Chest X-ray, PA view. Patient: 21 years old, sex F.
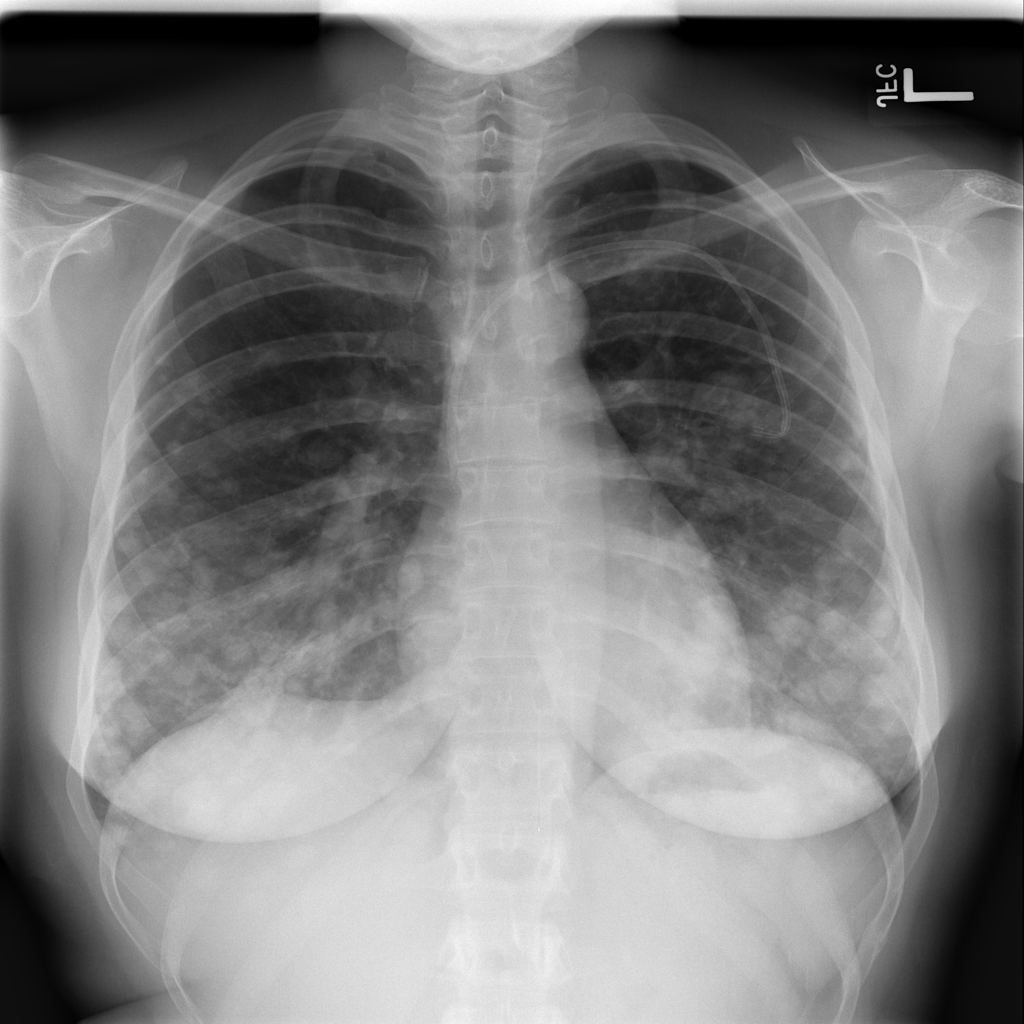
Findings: Nodule